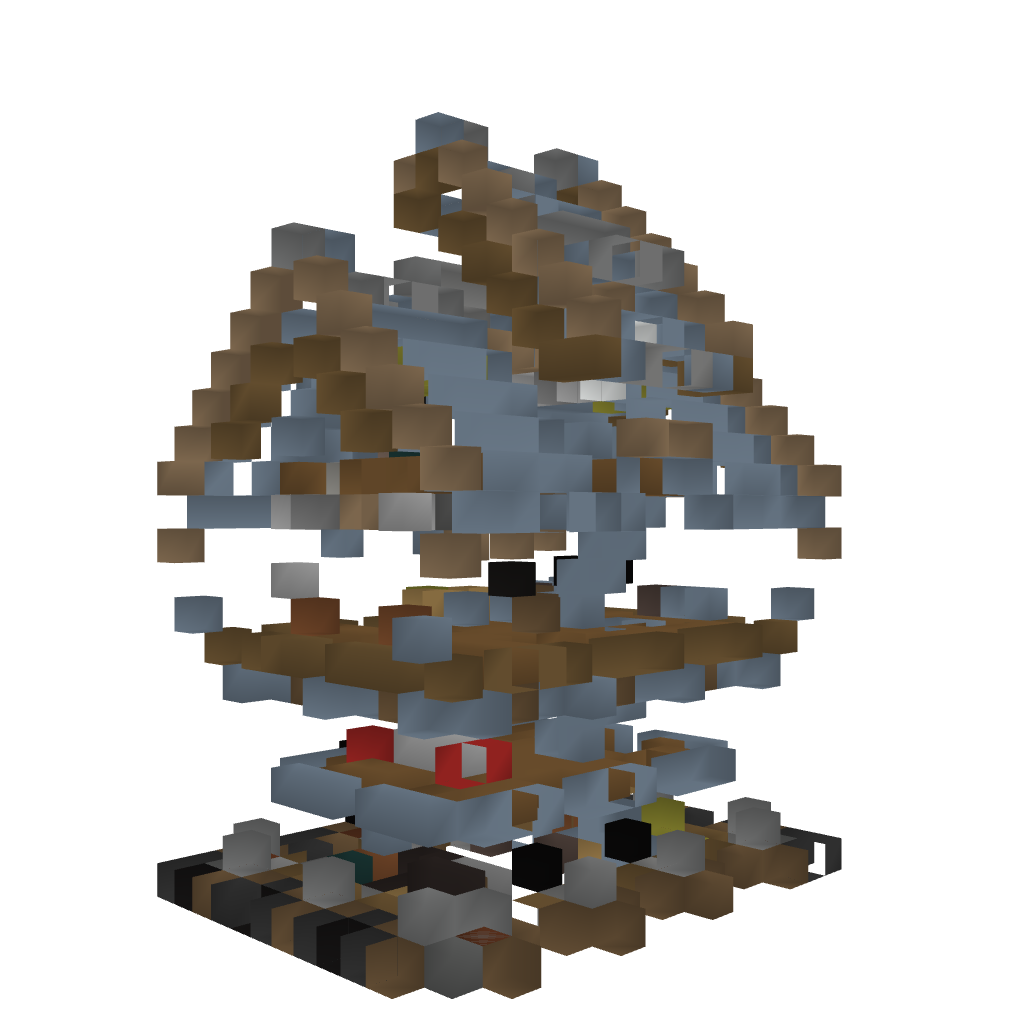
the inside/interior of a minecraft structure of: Medieval Medium House